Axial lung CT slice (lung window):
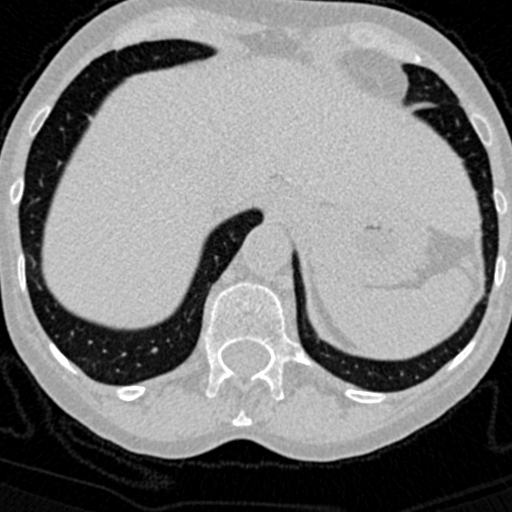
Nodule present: no